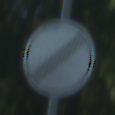
Verkehrszeichen: EndeSaemtlicherBegrenzungen
Umgebung: Outdoor, Nature
Tageszeit: MorningAfternoon
Wetter: Clear
Licht: Natural
Jahreszeit: NotSpecified
Kontrast: HighContrast